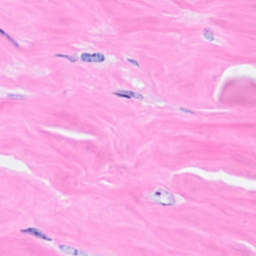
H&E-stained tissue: Breast